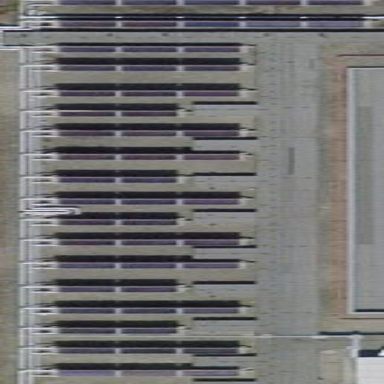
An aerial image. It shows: Solar thermal collector generator on the roof.